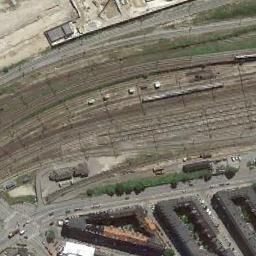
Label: railway